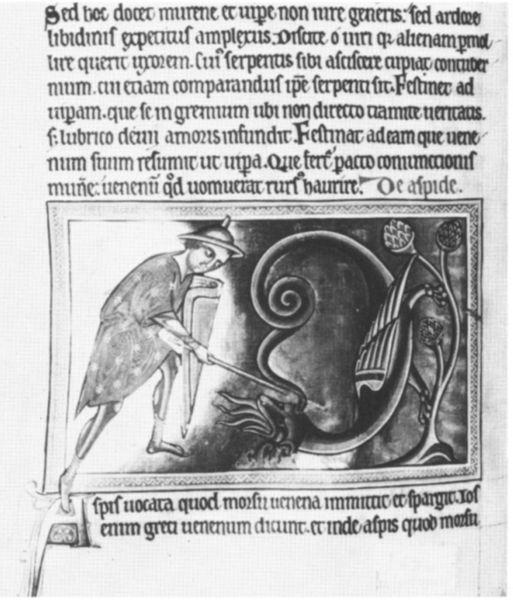
Titel: Bestiarium
Institution: Aberdeen, Universitätsbibliothek
Schlagwörter: baum, feuer, flügel, kampf, mann, vogel, blume, blumen, tier, alt, rahmen, gold, mantel, pflanze, schrift, lanze, schild, buch, seite, illustration, schwert, text, soldat, schlange, helm, ritter, buchdruck, gärtner, heiliger, speer, harfe, drachen, goldgrund, drache, handschrift, drachentöter, michael, latein, buchmalerei, majuskel, sankt georg, sankt michael, gregor, illumination, sschrift, handschrif, mana, 1200, heiliger michael, schlechte fotoqualität